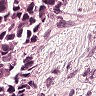
Metastatic tissue present: yes